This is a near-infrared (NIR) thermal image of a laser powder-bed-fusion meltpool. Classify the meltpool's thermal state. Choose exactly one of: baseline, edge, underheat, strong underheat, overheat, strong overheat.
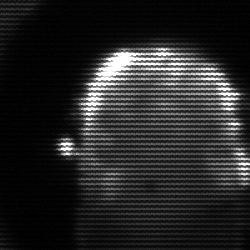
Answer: baseline